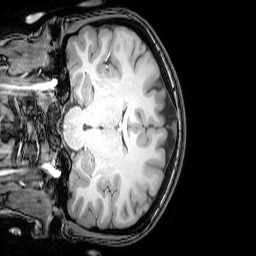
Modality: T1w
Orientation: coronal
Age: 24
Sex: female
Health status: healthy
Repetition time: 0.081 s
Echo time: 0.037 s